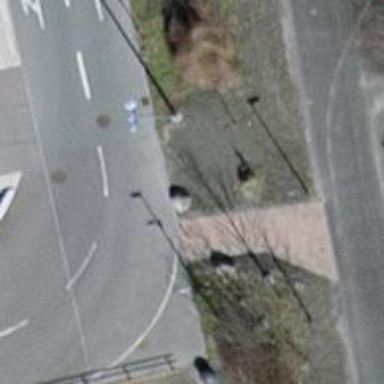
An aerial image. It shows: Bollard barrier.